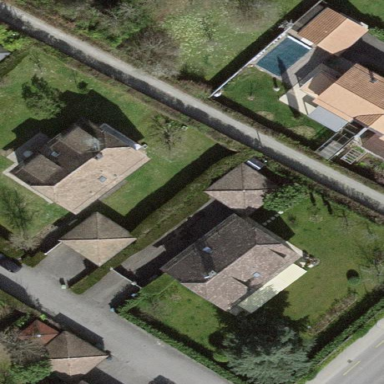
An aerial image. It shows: Garden enclosed by fence.